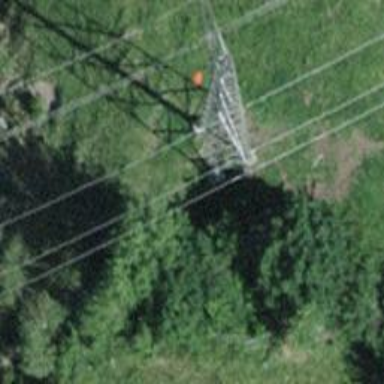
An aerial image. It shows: Power line is depicted.